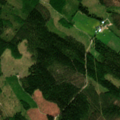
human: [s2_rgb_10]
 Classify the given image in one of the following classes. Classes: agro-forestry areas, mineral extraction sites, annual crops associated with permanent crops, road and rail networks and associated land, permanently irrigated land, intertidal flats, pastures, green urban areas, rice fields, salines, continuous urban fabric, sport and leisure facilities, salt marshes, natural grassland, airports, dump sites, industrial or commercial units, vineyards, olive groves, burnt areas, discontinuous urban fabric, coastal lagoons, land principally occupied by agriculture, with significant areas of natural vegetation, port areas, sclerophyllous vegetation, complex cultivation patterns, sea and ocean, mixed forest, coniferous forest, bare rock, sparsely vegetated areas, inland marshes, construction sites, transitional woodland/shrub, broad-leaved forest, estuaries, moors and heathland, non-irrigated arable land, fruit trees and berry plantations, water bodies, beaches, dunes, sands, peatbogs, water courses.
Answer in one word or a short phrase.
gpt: coniferous forest, mixed forest, transitional woodland/shrub